Question: I would like to create a simple Line Graph like the following,

I googled to find out some sample and I got CorePlot which looks too heavy. Can anyone suggest me how to create a kind of line graph like below or tutorial is also most welcome. Please
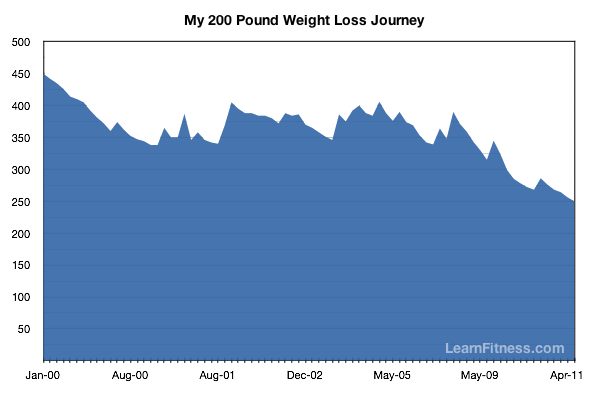
Answer: or you can use this <URL>